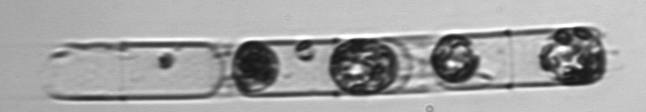
Label: Stephanopyxis